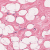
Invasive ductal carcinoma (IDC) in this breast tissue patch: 0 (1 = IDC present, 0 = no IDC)